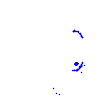
Particle: proton